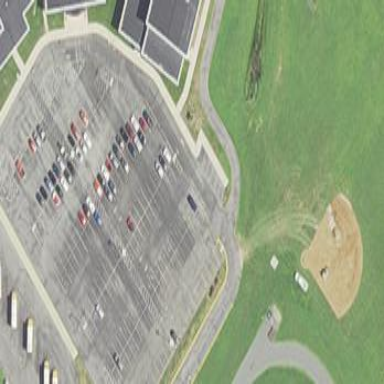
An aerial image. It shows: Parking area with surface.